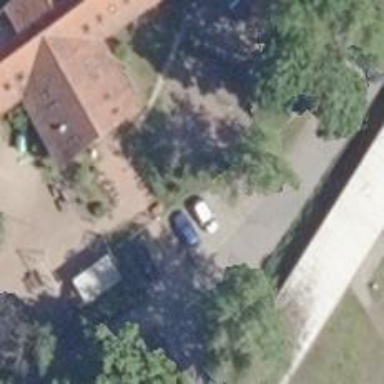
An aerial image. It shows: Kindergarten.